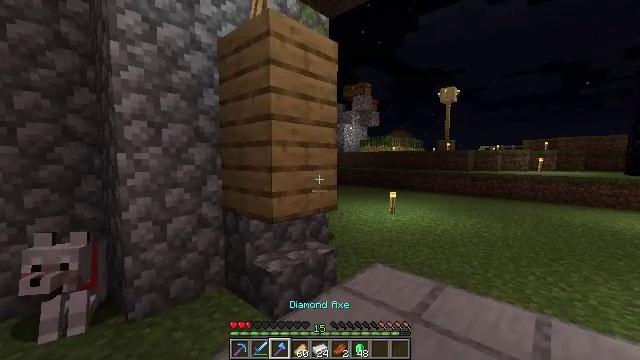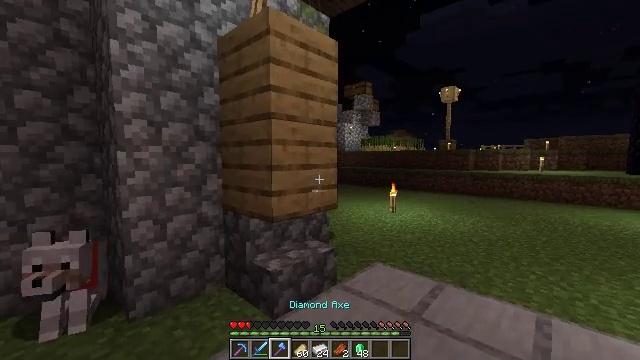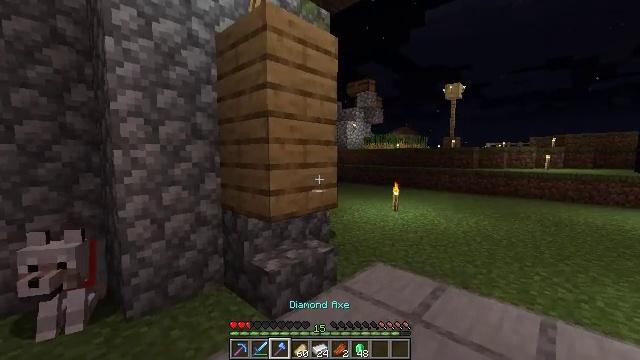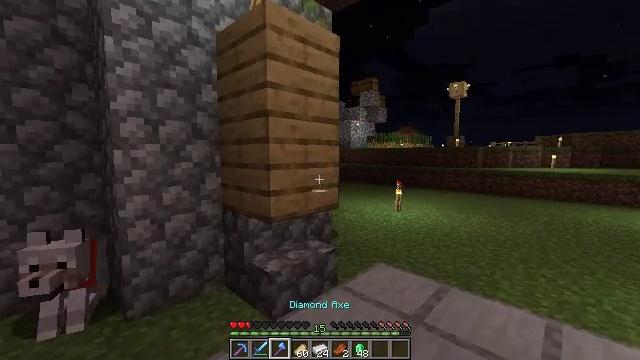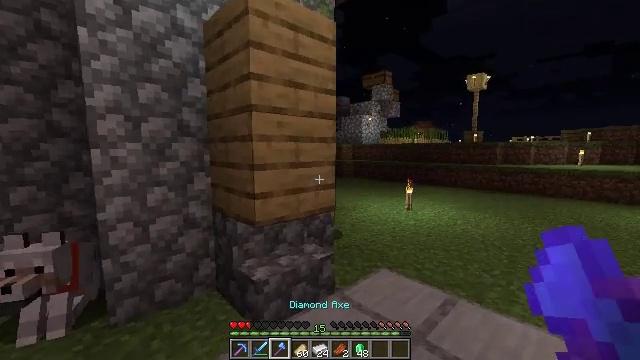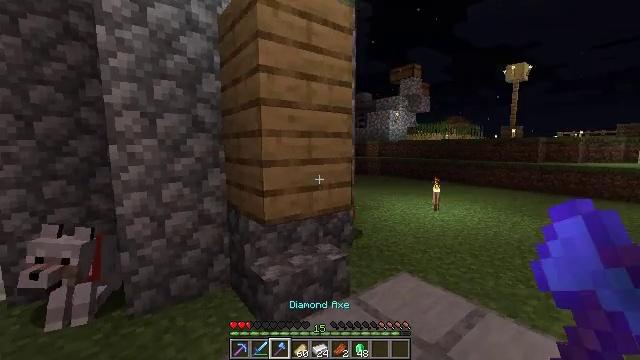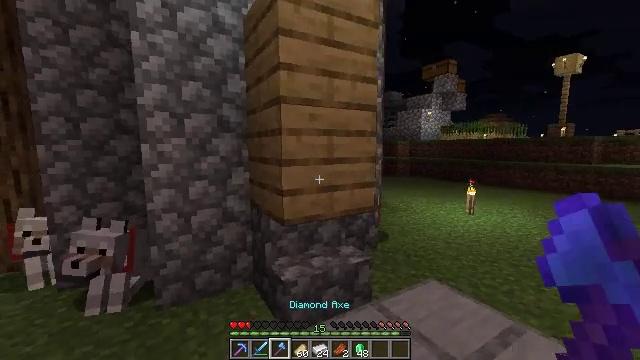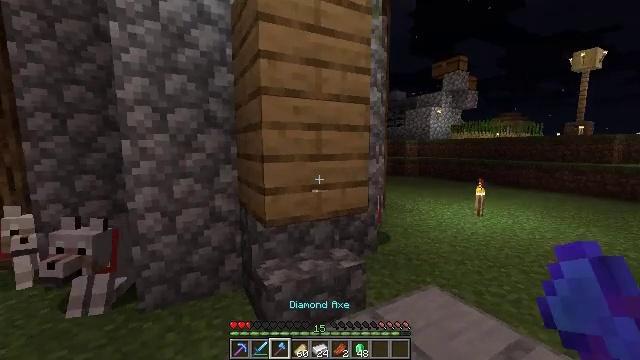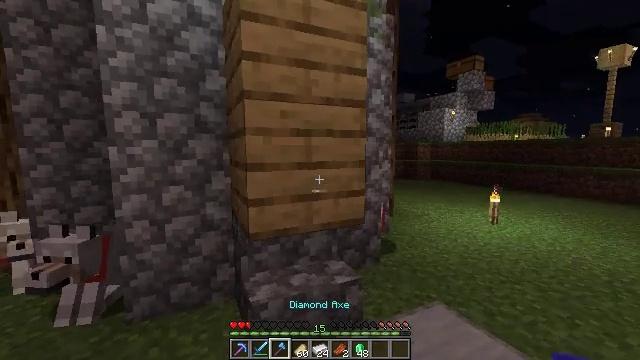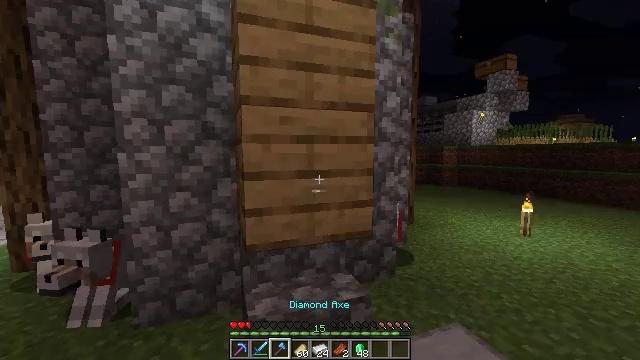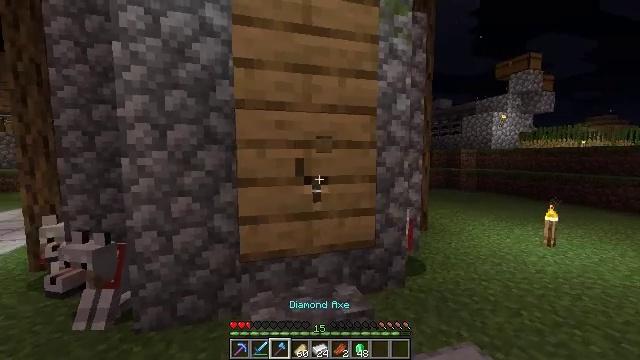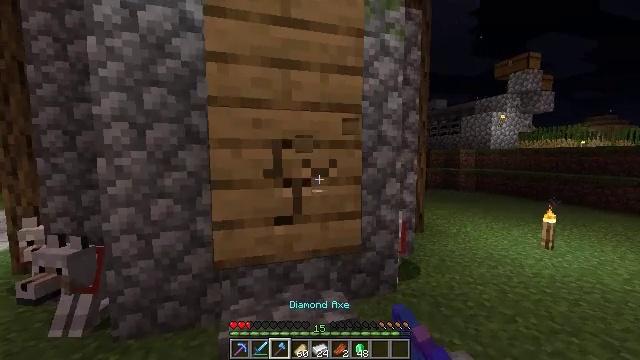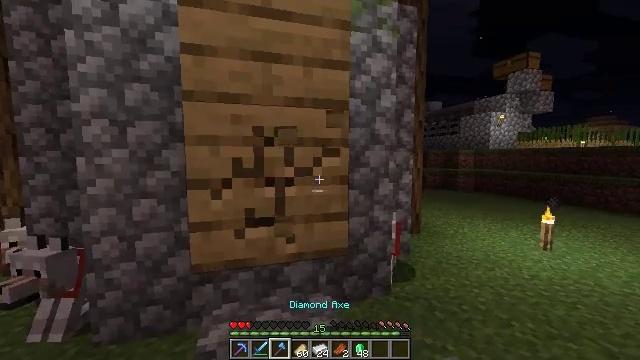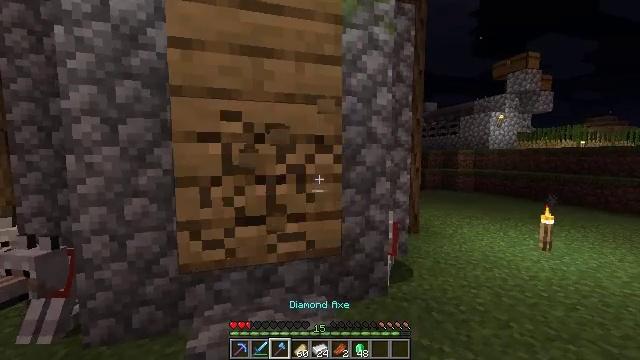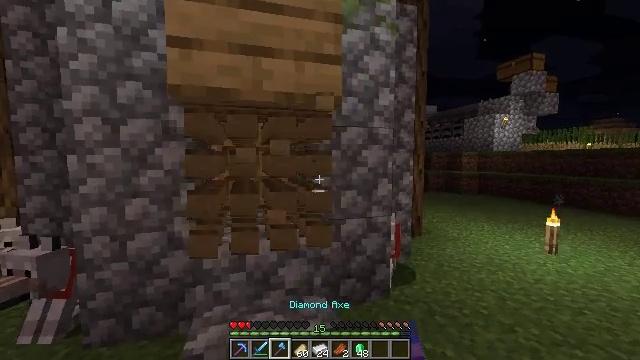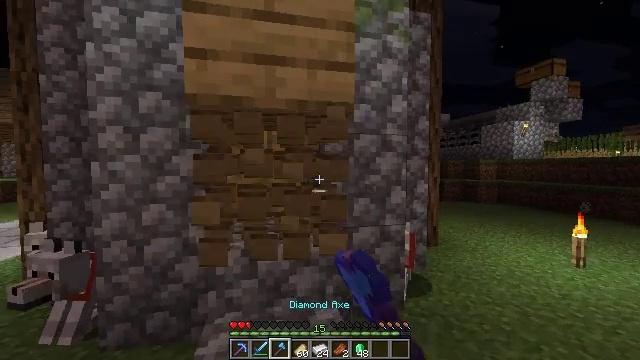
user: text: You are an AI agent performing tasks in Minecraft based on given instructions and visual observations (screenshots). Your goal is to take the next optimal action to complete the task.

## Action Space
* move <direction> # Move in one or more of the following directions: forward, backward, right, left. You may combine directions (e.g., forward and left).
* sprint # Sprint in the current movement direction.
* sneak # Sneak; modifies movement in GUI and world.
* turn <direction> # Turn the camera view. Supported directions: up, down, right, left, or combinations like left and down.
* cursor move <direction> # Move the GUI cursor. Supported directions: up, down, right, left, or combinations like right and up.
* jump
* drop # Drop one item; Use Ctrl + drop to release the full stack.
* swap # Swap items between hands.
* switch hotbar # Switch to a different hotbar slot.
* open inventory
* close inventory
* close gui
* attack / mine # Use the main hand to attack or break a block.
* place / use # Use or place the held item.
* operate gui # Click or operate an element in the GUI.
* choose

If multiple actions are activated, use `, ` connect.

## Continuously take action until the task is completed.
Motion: motion action
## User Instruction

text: Break the existing planks.
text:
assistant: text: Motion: no_op
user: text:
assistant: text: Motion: move forward and move right
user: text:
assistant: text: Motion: move forward and move right
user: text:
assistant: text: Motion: move forward and move right, turn left
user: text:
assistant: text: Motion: move forward and move right, turn left
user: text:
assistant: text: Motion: move forward and move right, turn left
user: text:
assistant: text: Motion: move forward and move right, turn left
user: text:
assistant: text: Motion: move forward and move right, turn left
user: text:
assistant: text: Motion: move forward and move right, turn left
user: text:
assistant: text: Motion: move forward and move right, turn left, attack / mine
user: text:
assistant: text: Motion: attack / mine
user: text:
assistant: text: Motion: attack / mine
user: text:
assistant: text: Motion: attack / mine
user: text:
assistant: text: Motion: attack / mine
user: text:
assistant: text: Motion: turn left and up, attack / mine
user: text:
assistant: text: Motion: turn left and up, attack / mine
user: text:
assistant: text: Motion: attack / mine
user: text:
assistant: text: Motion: turn left and up, attack / mine
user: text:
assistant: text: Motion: turn left and up, attack / mine
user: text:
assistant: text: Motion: turn left and up, attack / mine
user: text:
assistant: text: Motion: turn left and up, attack / mine
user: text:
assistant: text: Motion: turn up, attack / mine
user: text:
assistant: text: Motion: turn up, attack / mine
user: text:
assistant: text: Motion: attack / mine
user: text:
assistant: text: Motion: attack / mine
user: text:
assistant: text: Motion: attack / mine
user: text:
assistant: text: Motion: attack / mine
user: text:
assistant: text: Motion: attack / mine
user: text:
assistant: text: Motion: attack / mine
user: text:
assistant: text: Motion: attack / mine